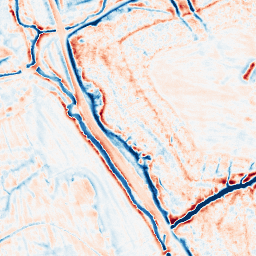
Category: edge_preserving
Decomposition family: bilateral
Decomposition parameters: d: 15
sigma_color: 75
sigma_space: 150
Upsampling method: quadratic
Upsampling parameters: scale: 4
Upsampling scale: 4